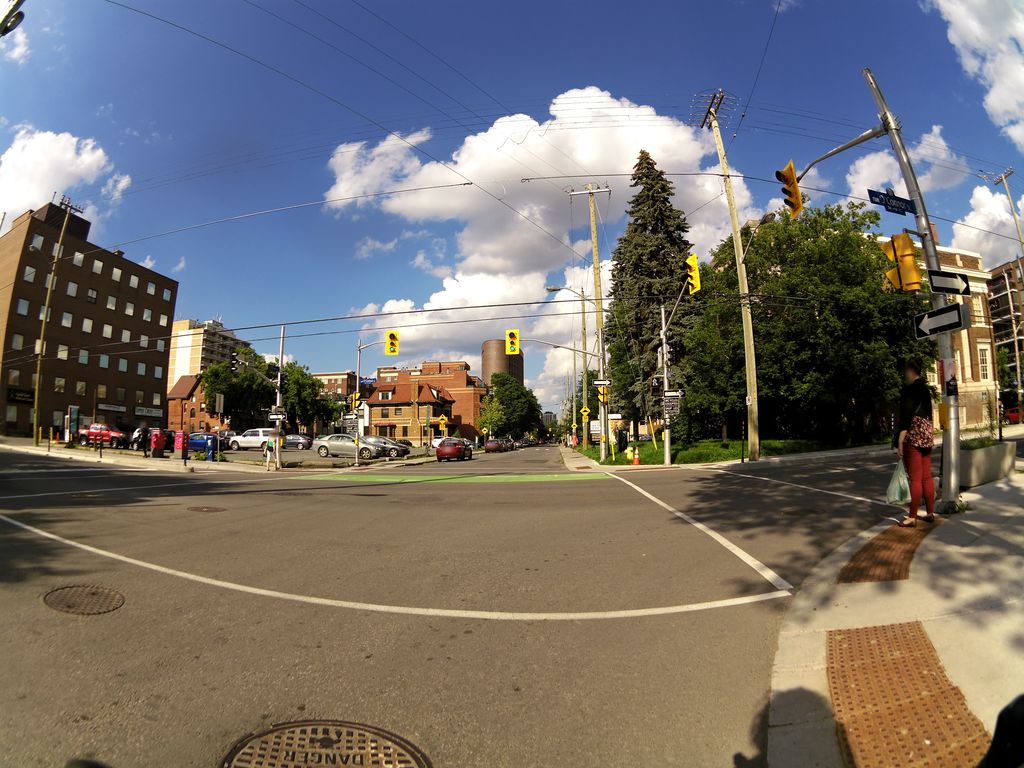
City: ottawa-gatineau